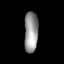
Tissue: lung
Cell type: Fibroblasts
Senescence score: 0.5523
Nuclear area (px): 555
Mean DAPI intensity: 149.683